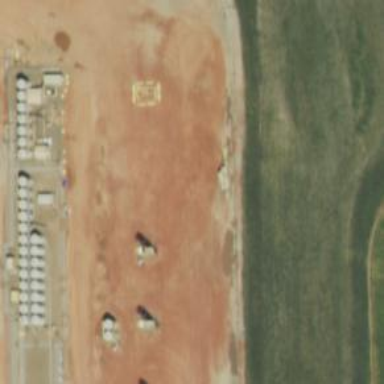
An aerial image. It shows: Petroleum well.